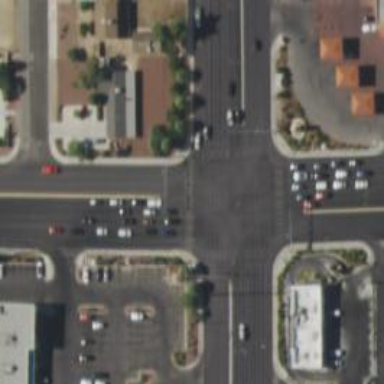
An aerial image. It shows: Solid stop line on the road.